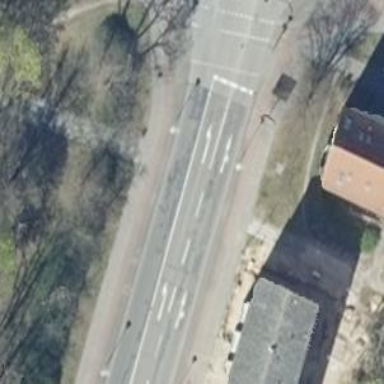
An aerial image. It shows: Paved tertiary road.